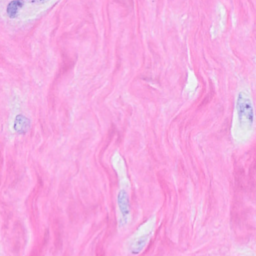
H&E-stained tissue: Breast